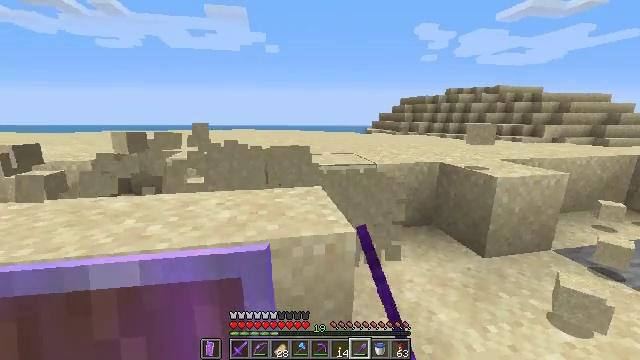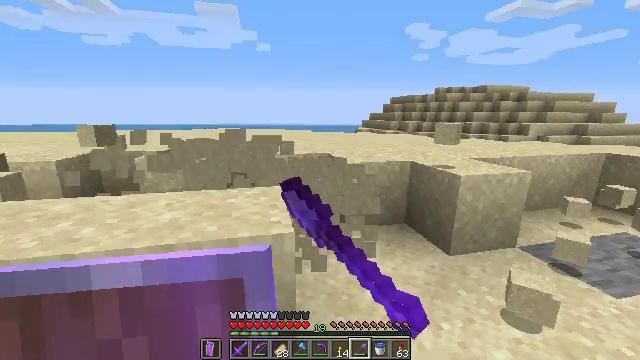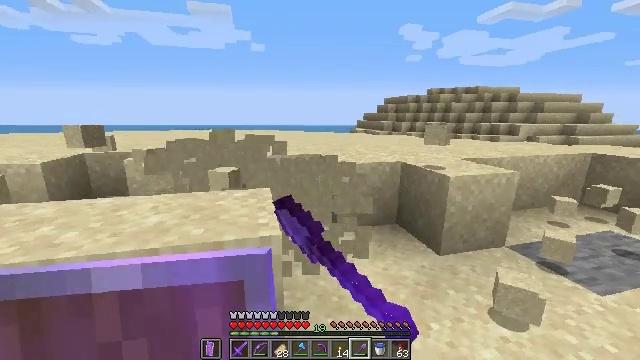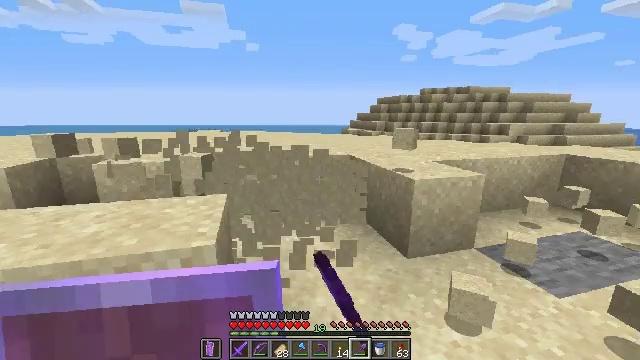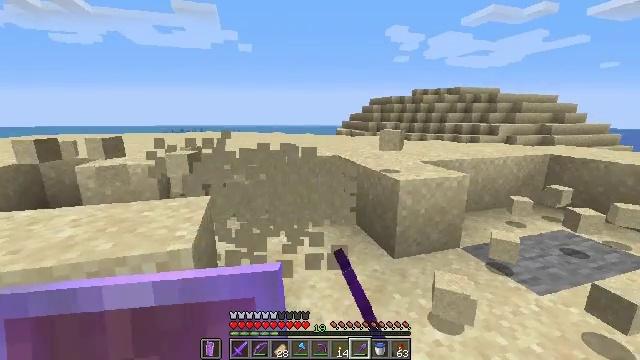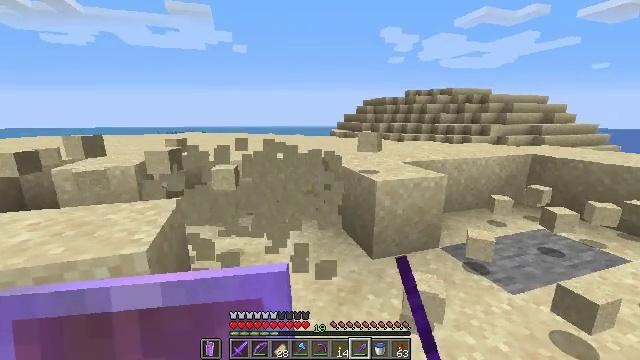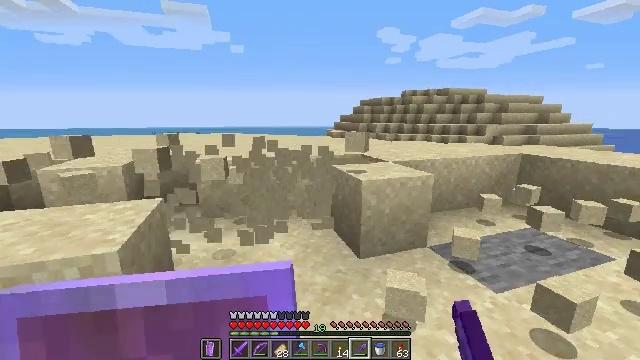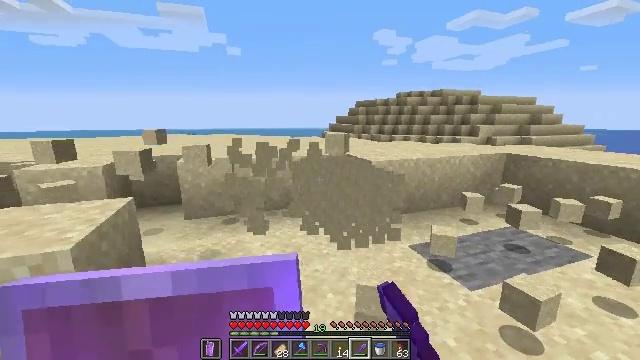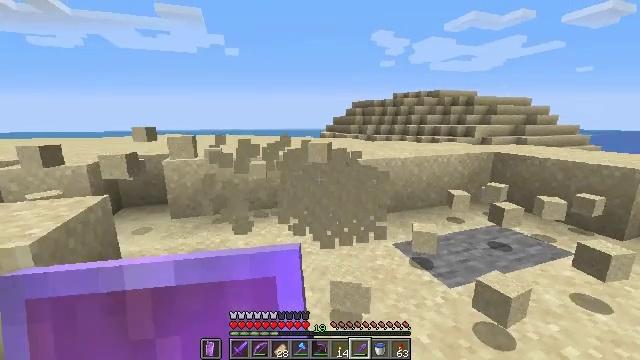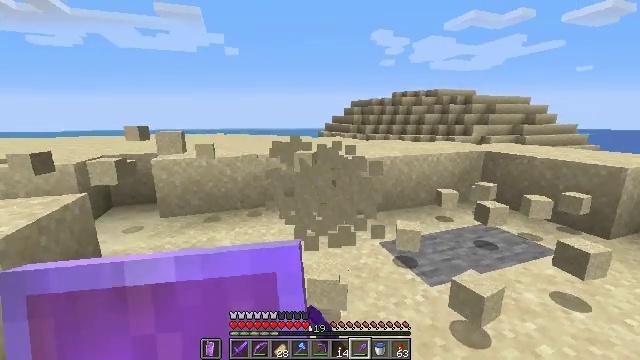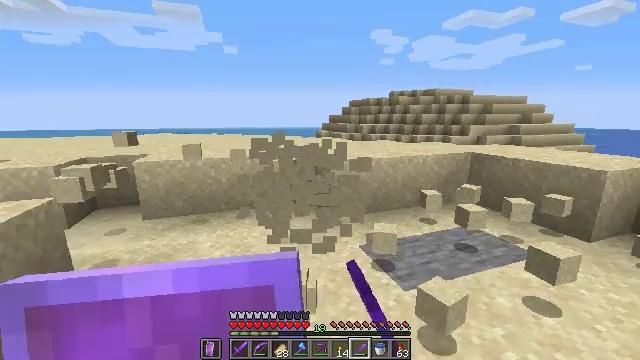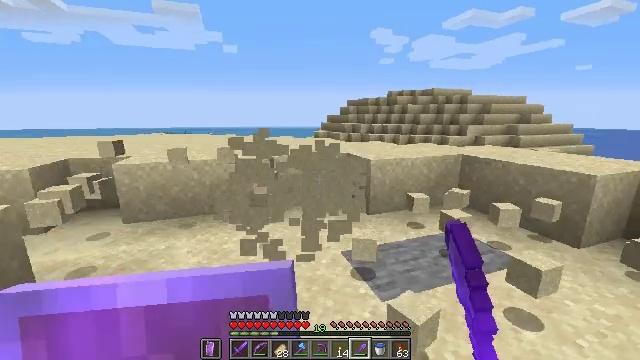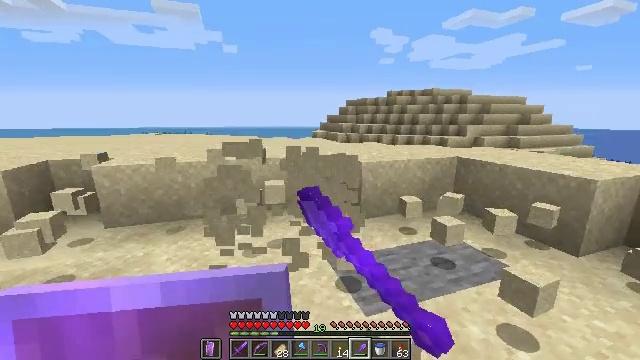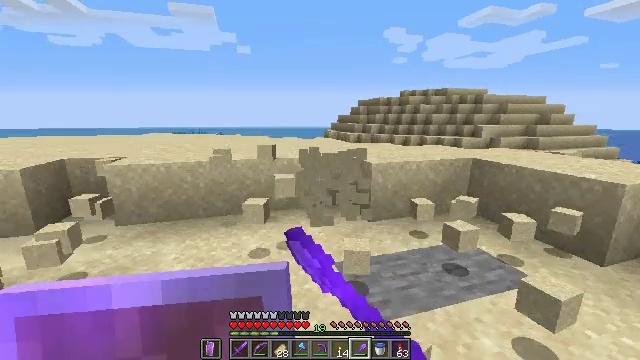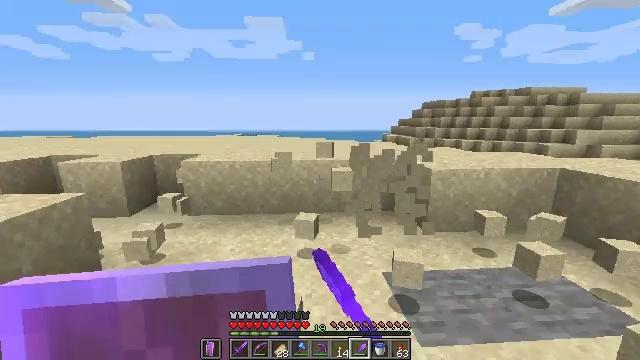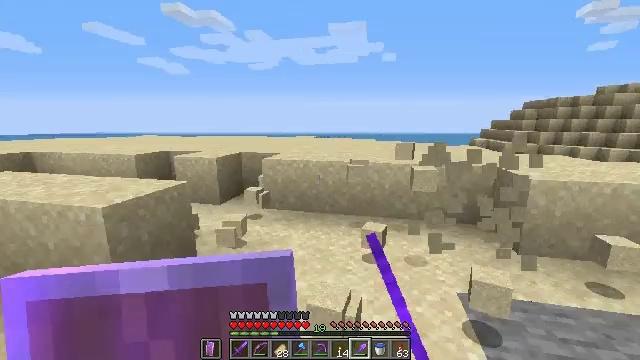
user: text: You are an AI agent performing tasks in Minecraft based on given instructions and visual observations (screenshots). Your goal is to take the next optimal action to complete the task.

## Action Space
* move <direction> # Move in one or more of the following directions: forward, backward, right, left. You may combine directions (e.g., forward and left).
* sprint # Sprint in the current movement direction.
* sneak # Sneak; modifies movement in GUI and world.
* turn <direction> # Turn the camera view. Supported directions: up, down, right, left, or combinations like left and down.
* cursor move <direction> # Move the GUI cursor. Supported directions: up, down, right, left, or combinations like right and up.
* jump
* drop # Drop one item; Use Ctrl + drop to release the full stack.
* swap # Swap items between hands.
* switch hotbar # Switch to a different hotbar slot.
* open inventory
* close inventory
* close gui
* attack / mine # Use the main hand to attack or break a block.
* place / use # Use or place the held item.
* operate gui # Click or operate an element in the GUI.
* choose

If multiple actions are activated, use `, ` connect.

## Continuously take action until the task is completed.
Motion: motion action
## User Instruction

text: Break the sand block.
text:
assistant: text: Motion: move right, turn right, attack / mine
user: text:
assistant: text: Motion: move right, turn right, attack / mine
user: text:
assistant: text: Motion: move right, attack / mine
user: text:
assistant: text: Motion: move right, turn right, attack / mine
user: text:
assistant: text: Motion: move right, attack / mine
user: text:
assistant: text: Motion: move right, attack / mine
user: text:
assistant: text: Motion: move right, attack / mine
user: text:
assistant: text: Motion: move right, attack / mine
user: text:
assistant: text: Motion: move right, attack / mine
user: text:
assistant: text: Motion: move forward and move right, attack / mine
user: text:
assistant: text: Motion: move forward and move right, attack / mine
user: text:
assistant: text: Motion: move forward, attack / mine
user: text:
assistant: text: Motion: turn left
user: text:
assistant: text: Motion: turn left
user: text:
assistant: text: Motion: turn left
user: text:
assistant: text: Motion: turn left and down
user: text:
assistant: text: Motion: turn left and down
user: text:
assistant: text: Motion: turn left and down
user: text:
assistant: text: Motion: no_op
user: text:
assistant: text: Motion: no_op
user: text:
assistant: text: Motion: no_op
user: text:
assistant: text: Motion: no_op
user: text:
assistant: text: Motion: no_op
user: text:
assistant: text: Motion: turn right and up
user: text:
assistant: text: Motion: turn right and up
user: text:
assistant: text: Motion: turn right and up
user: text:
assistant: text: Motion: no_op
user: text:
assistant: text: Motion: no_op
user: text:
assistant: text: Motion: attack / mine
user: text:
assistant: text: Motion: attack / mine